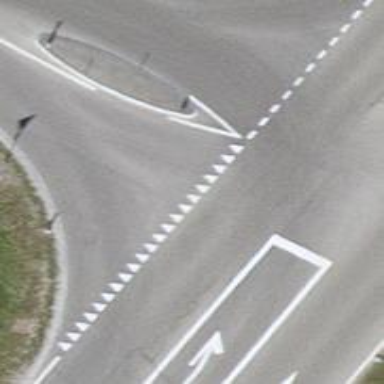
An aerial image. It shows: Road with "give way" sign.